Field crop: tomato
Growth stage: 2
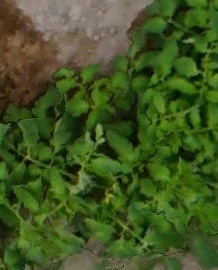
Species: tomato